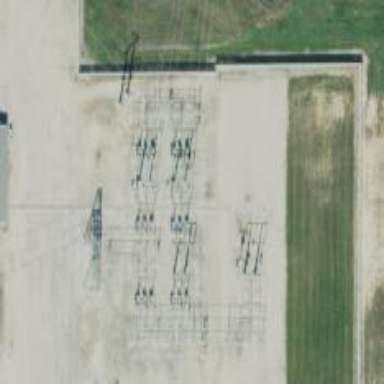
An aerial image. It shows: Switch for power supply.